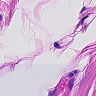
Metastatic tissue present: no